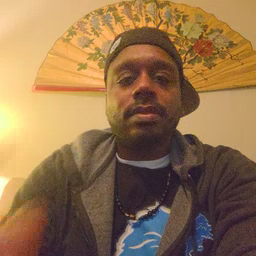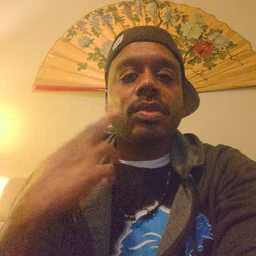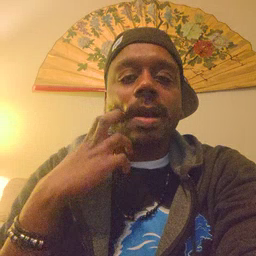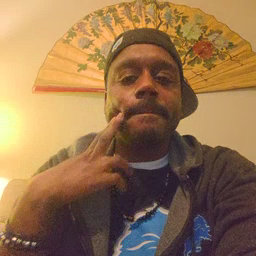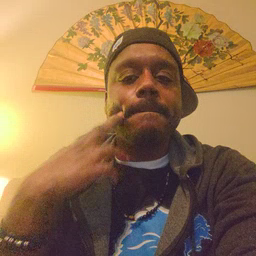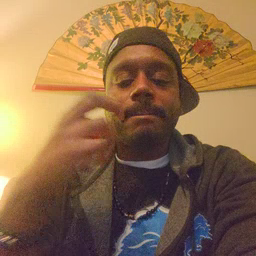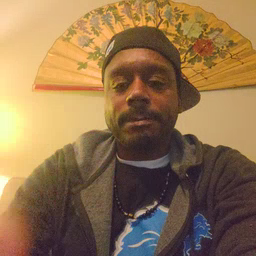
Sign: gum